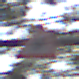
Verkehrszeichen: Vorfahrt
Umgebung: Outdoor, Urban
Tageszeit: MorningAfternoon
Wetter: Overcast
Licht: Natural
Jahreszeit: NotSpecified
Kontrast: LowContrast